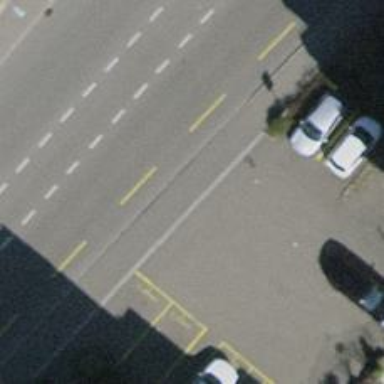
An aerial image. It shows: Unmarked road crossing.